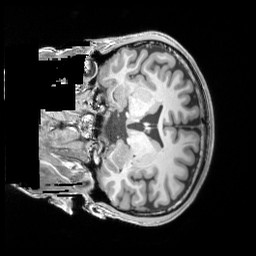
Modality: T1w
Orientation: coronal
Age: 23
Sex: male
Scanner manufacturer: siemens
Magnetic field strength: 3 T
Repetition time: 2.53 s
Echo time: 0.00326 s